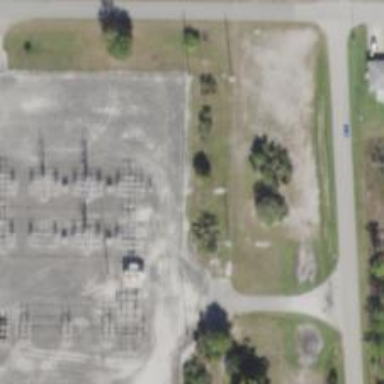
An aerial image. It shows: Power pole.